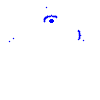
Particle: kaon